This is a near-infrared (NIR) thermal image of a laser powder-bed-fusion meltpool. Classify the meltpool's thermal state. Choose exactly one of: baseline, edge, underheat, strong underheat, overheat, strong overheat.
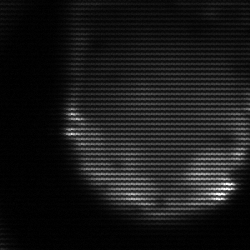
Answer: edge